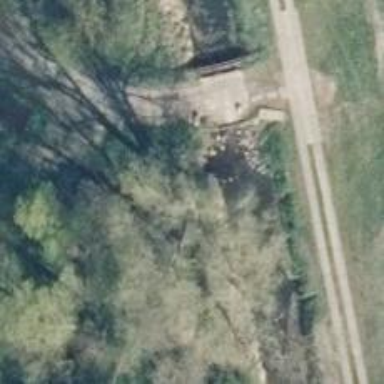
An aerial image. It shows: Culvert tunnel crossing over canal.